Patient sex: F
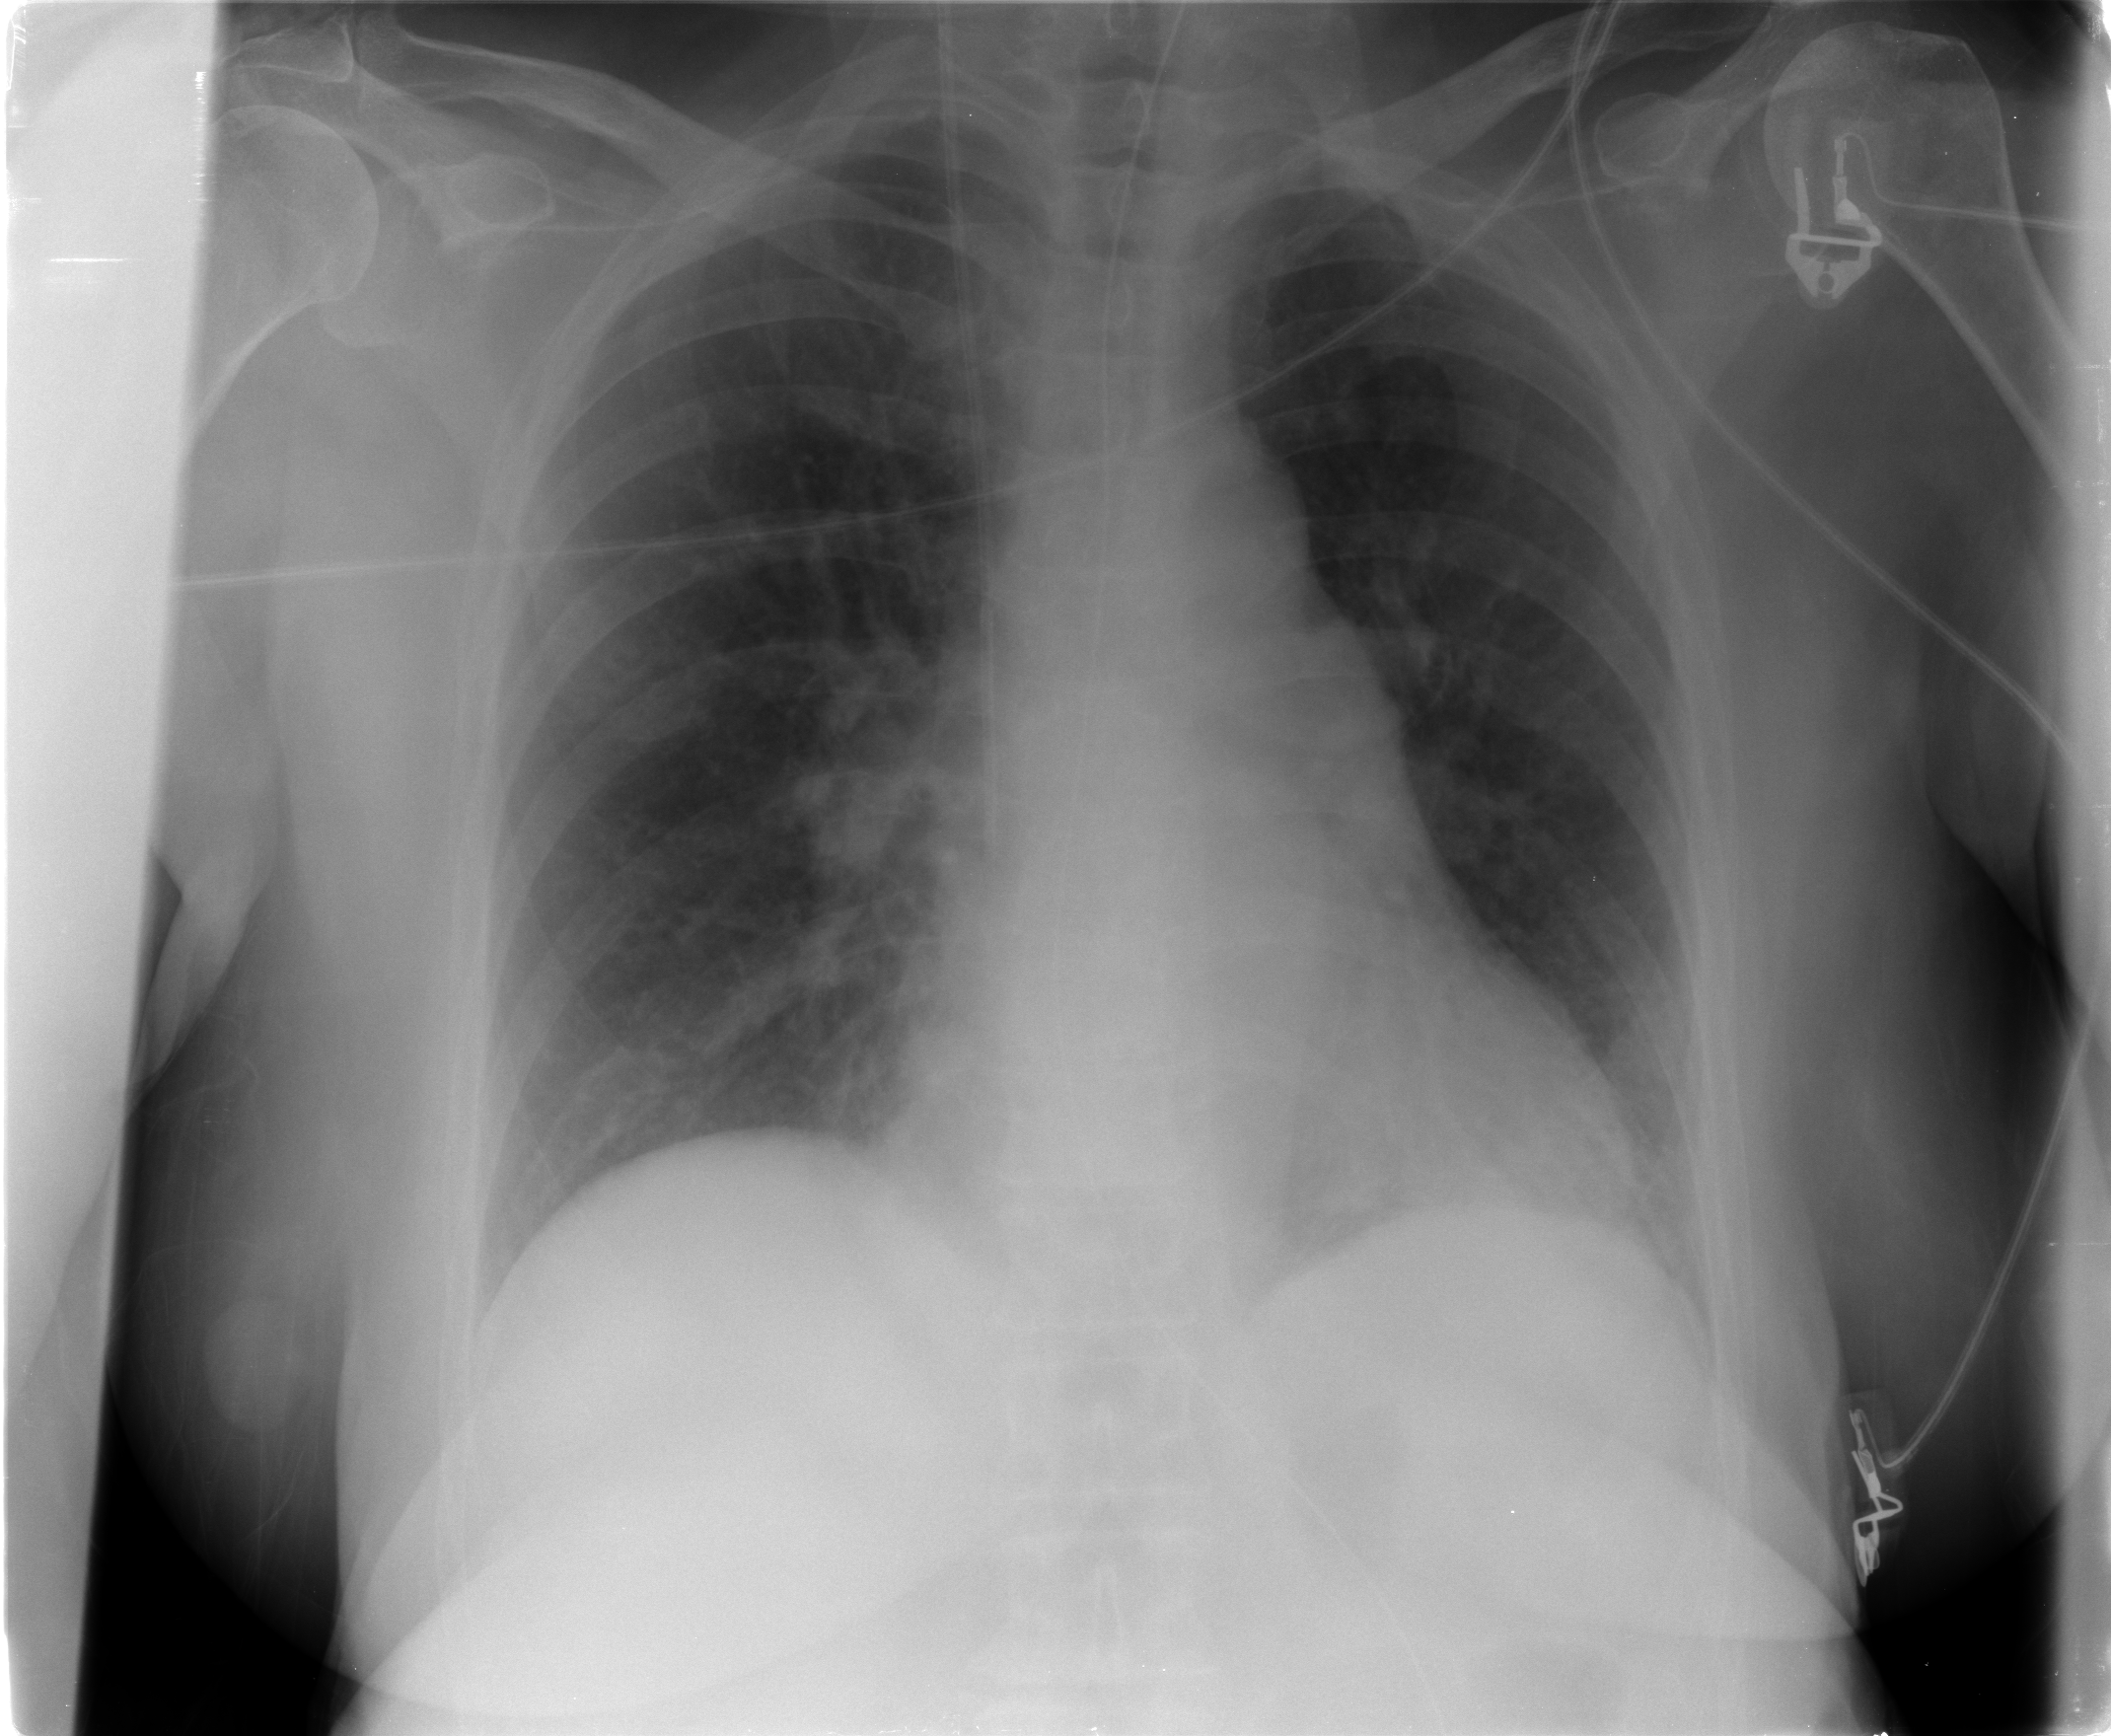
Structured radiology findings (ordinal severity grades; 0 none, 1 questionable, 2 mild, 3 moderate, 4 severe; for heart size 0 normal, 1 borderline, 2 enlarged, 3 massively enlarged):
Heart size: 0
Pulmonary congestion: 0
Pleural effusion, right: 0
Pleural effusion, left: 0
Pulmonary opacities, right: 0
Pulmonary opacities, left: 0
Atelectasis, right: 2
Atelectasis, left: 1